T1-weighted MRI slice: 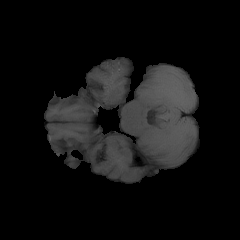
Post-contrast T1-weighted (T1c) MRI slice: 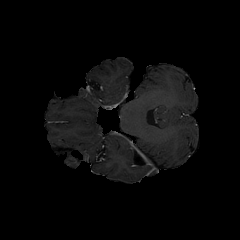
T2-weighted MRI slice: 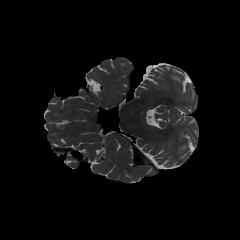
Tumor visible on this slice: no